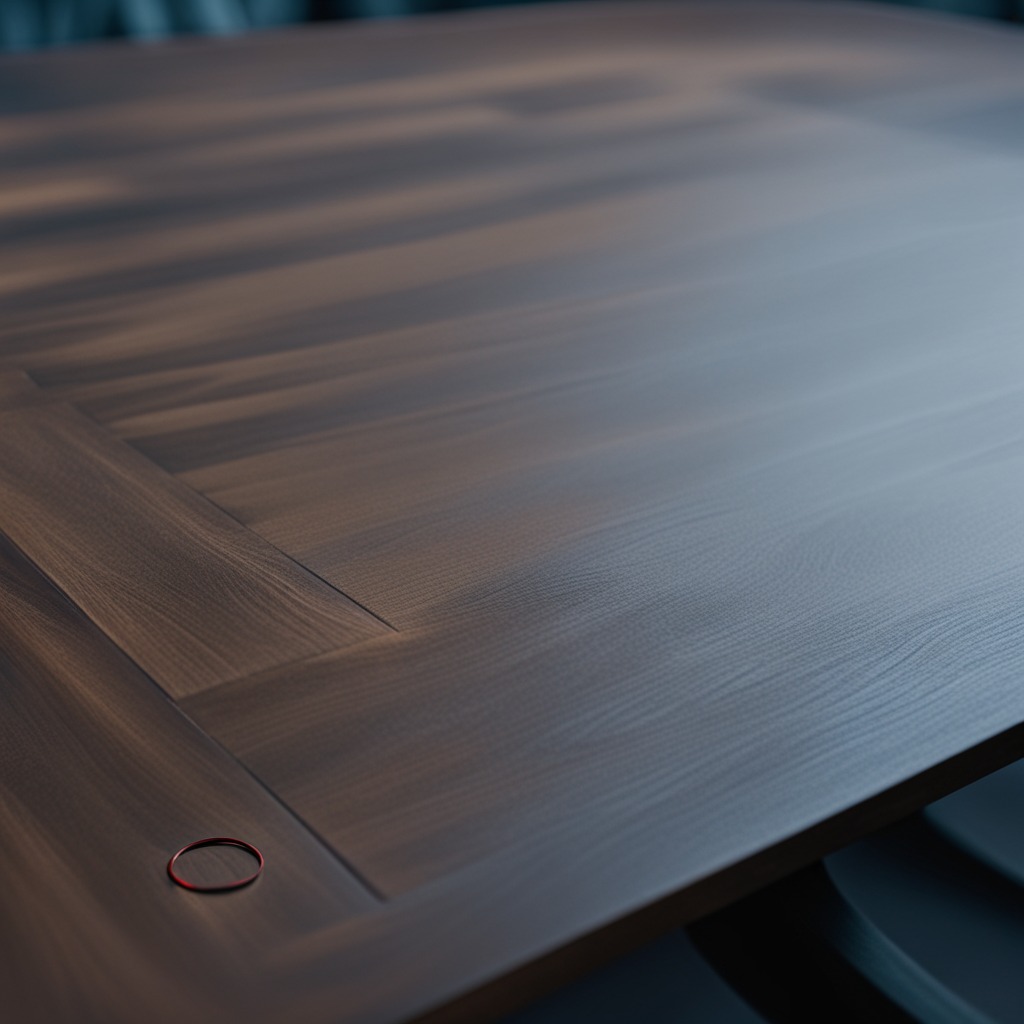
A rubber O-ring is lying on the old table with faint burn marks in a small garage at twilight.